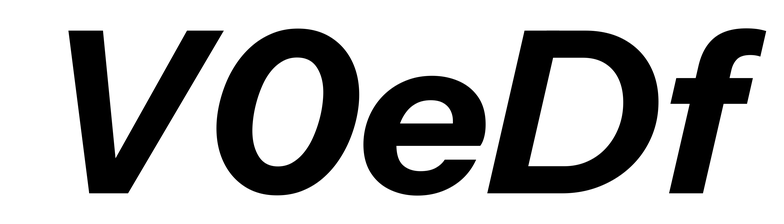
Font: InstrumentSans-Italic_Bold_Italic